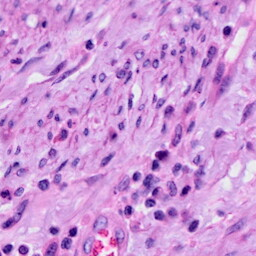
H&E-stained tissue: Cervix